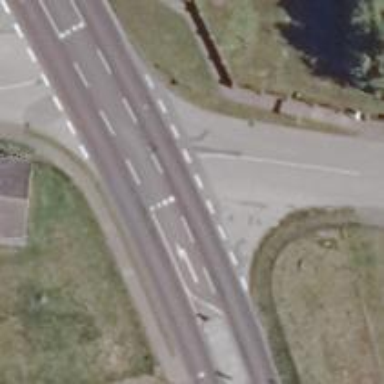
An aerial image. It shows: Road with "give way" sign.